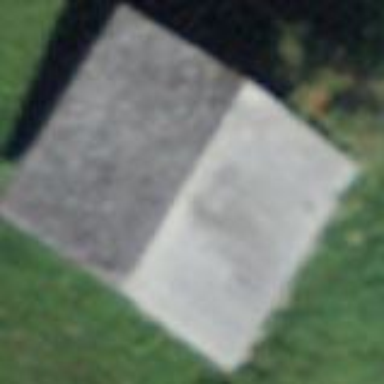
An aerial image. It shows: Rural barn.